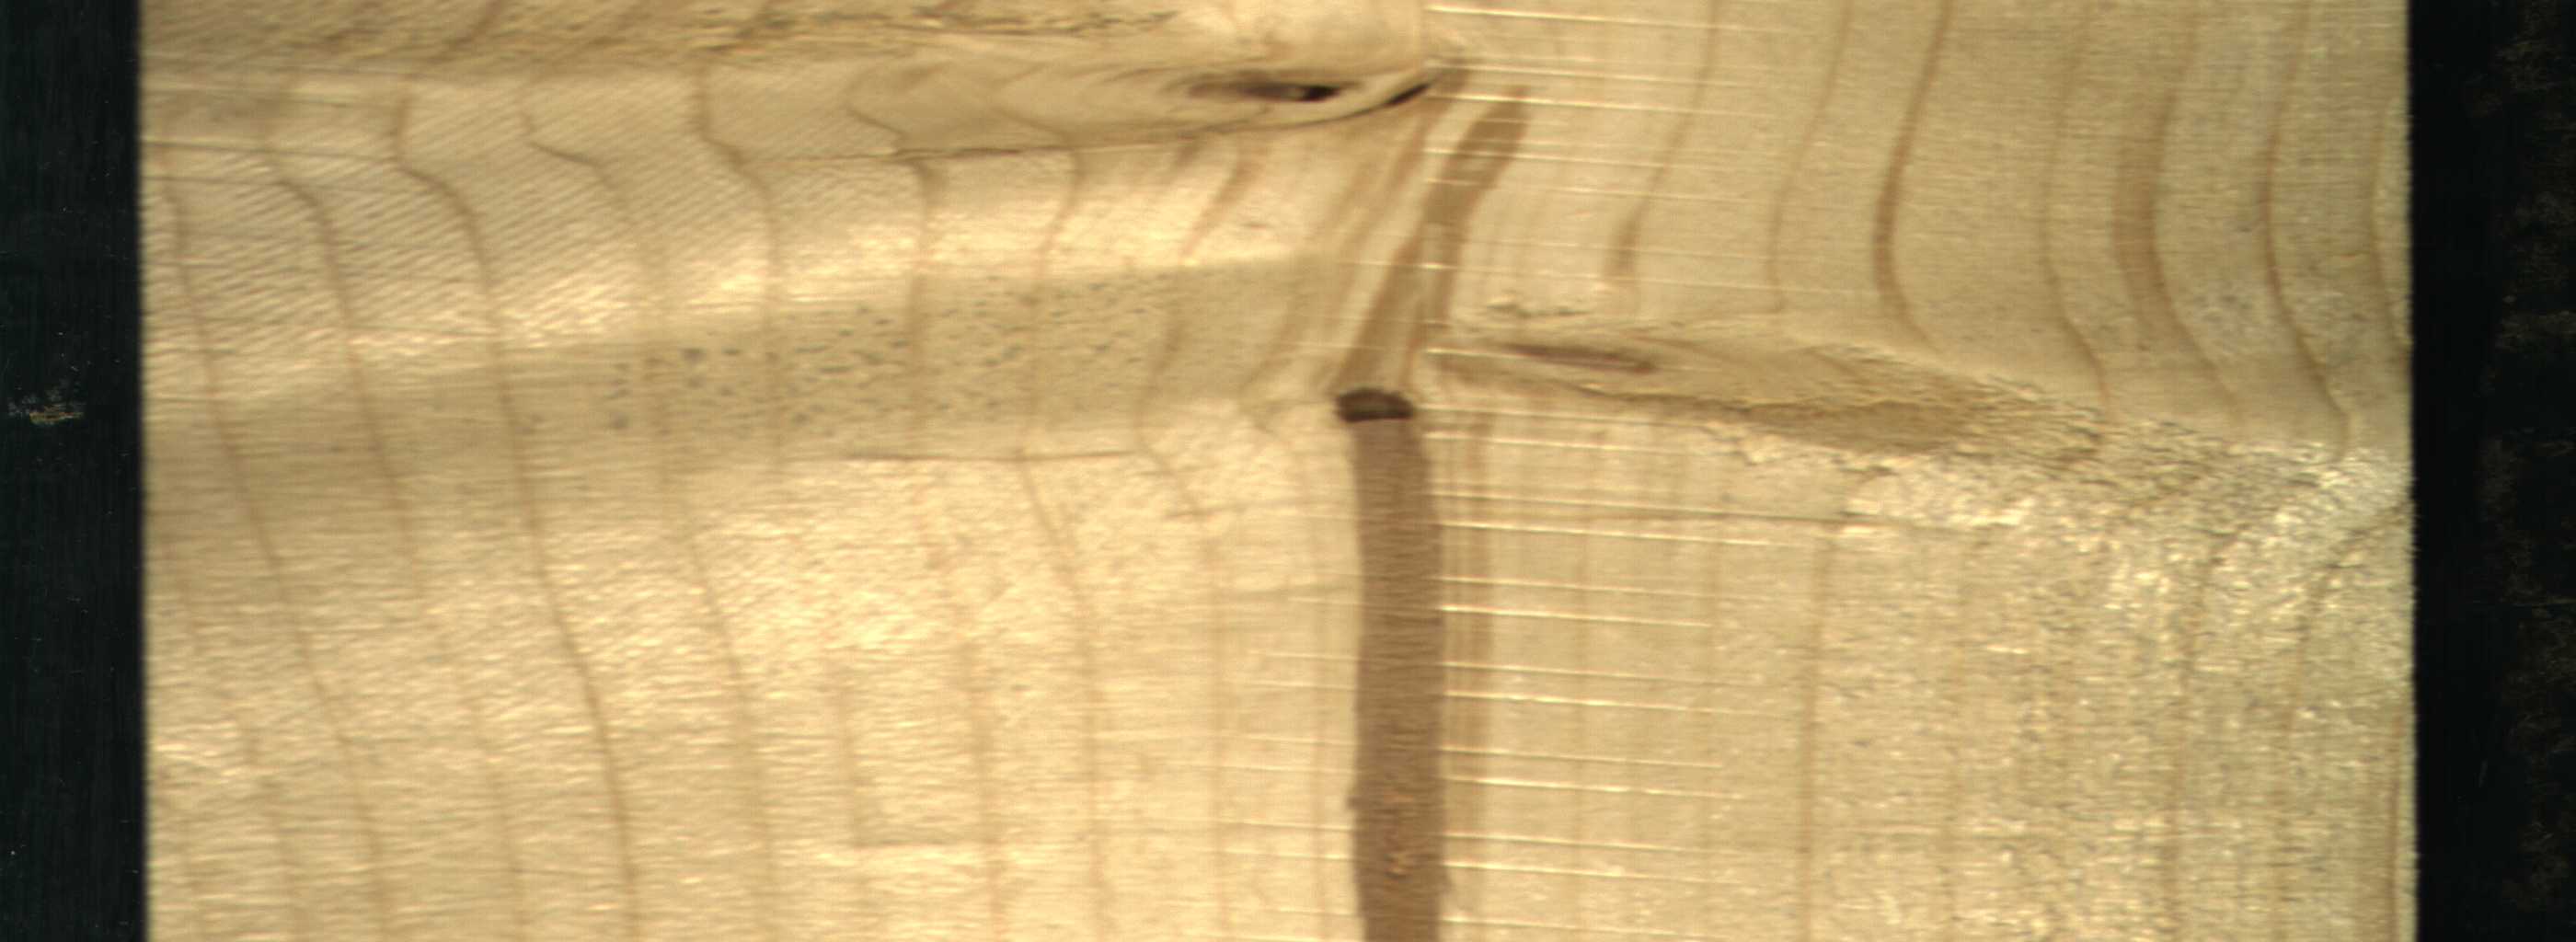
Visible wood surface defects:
Marrow
Dead_Knot
Live_Knot
Live_Knot